Interaction volume radius: 5 \u00c5
Interaction volume height: 30 \u00c5
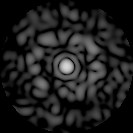
Disorder parameter: 0.8278